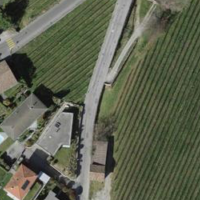
EUNIS habitat code: 25
Species observed at this site:
Lathyrus pratensis